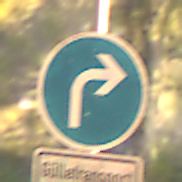
Verkehrszeichen: VorgeschriebeneFahrtrichtungRechts
Zusatzzeichen unten: BesondereFahrzeugeUndTransportgueter12
Umgebung: Outdoor, Suburban
Tageszeit: Night
Wetter: PartlyCloudy
Licht: Artificial
Jahreszeit: NotSpecified
Kontrast: HighContrast